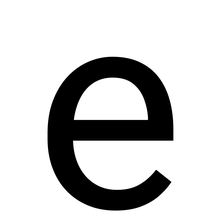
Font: Roboto_Regular